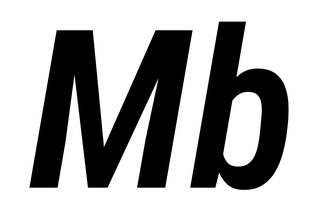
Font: Roboto-Italic_Condensed_SemiBold_Italic